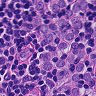
Metastatic tissue present: yes